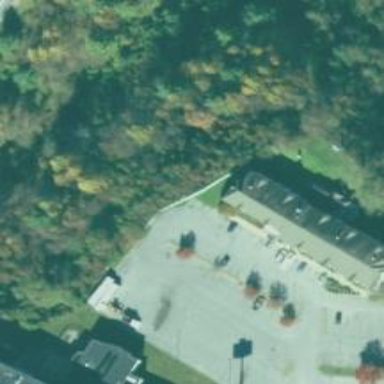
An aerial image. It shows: Hotel building.